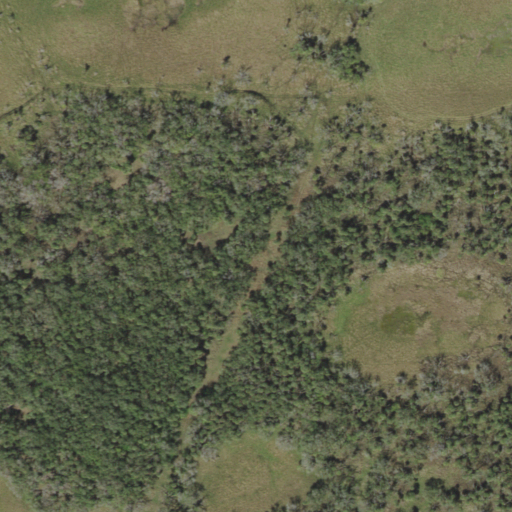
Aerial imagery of island in Florida named Saddle Hammock containing woody wetlands and herbaceous wetlands